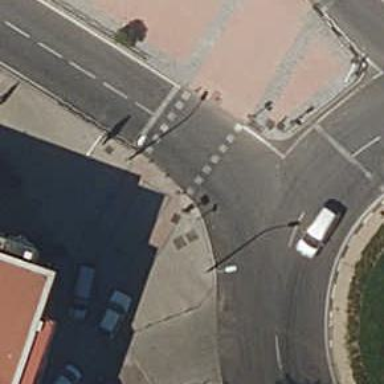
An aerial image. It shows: Road crossing with traffic signals.